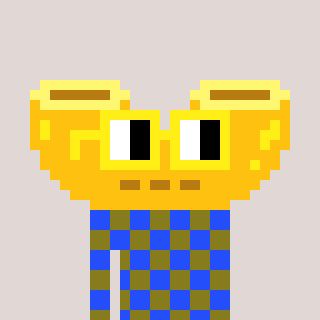
a pixel art character with square yellow glasses, a macaroni-shaped head and a gunk-colored body on a warm background